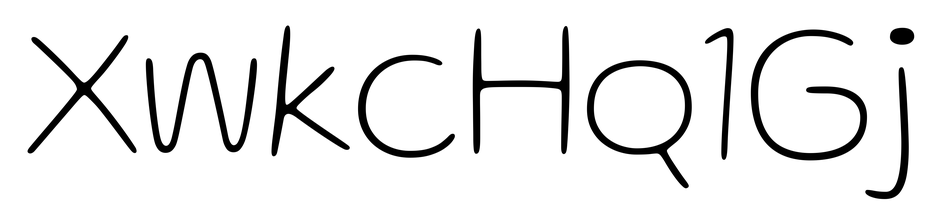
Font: Gluten_Thin